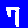
Digit: 7